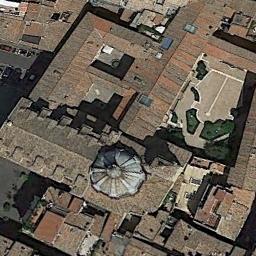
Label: church